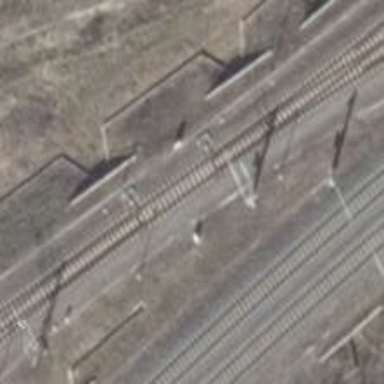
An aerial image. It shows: Railway switch.